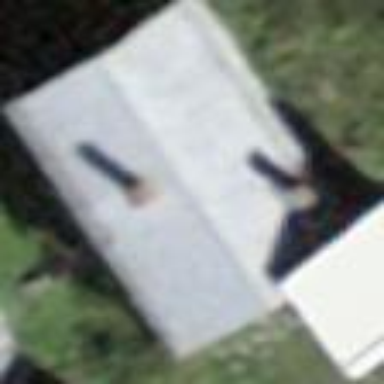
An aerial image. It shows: Gabled house with grey roof.